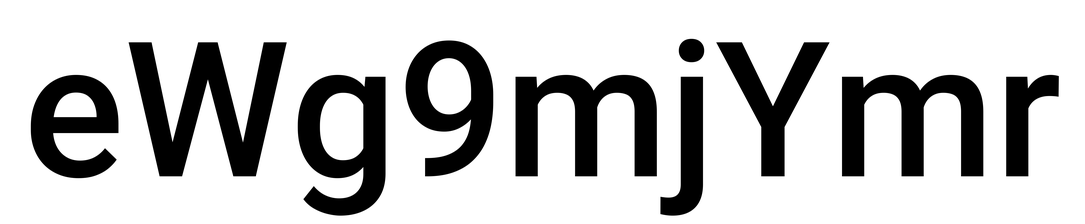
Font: Roboto_Medium